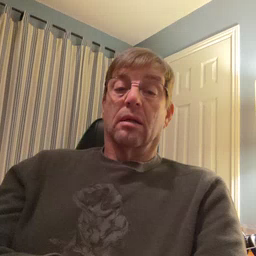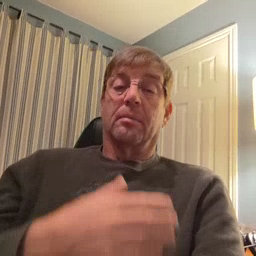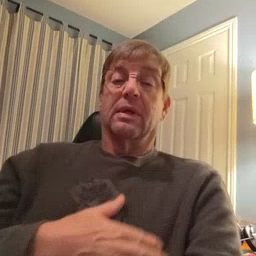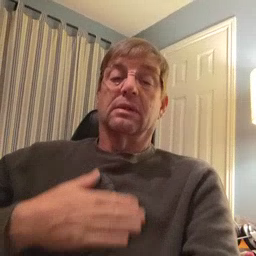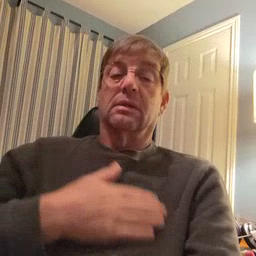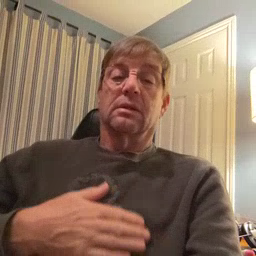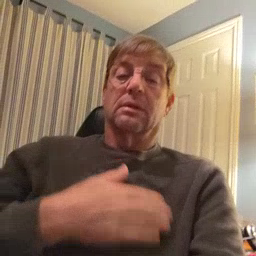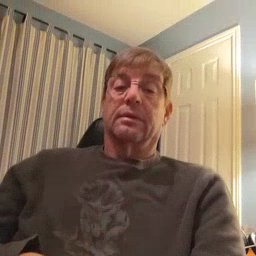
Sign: please